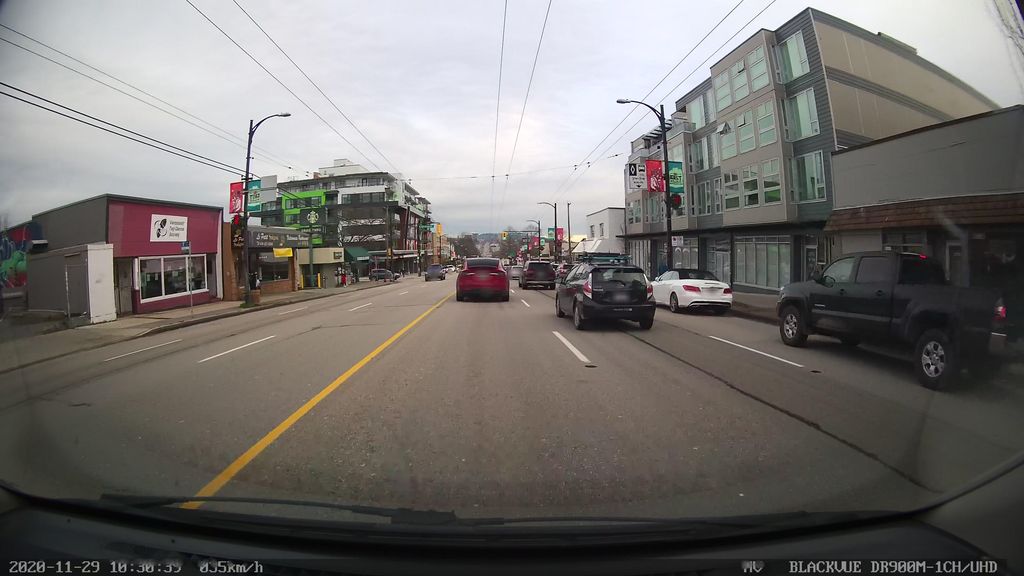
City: vancouver